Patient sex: M
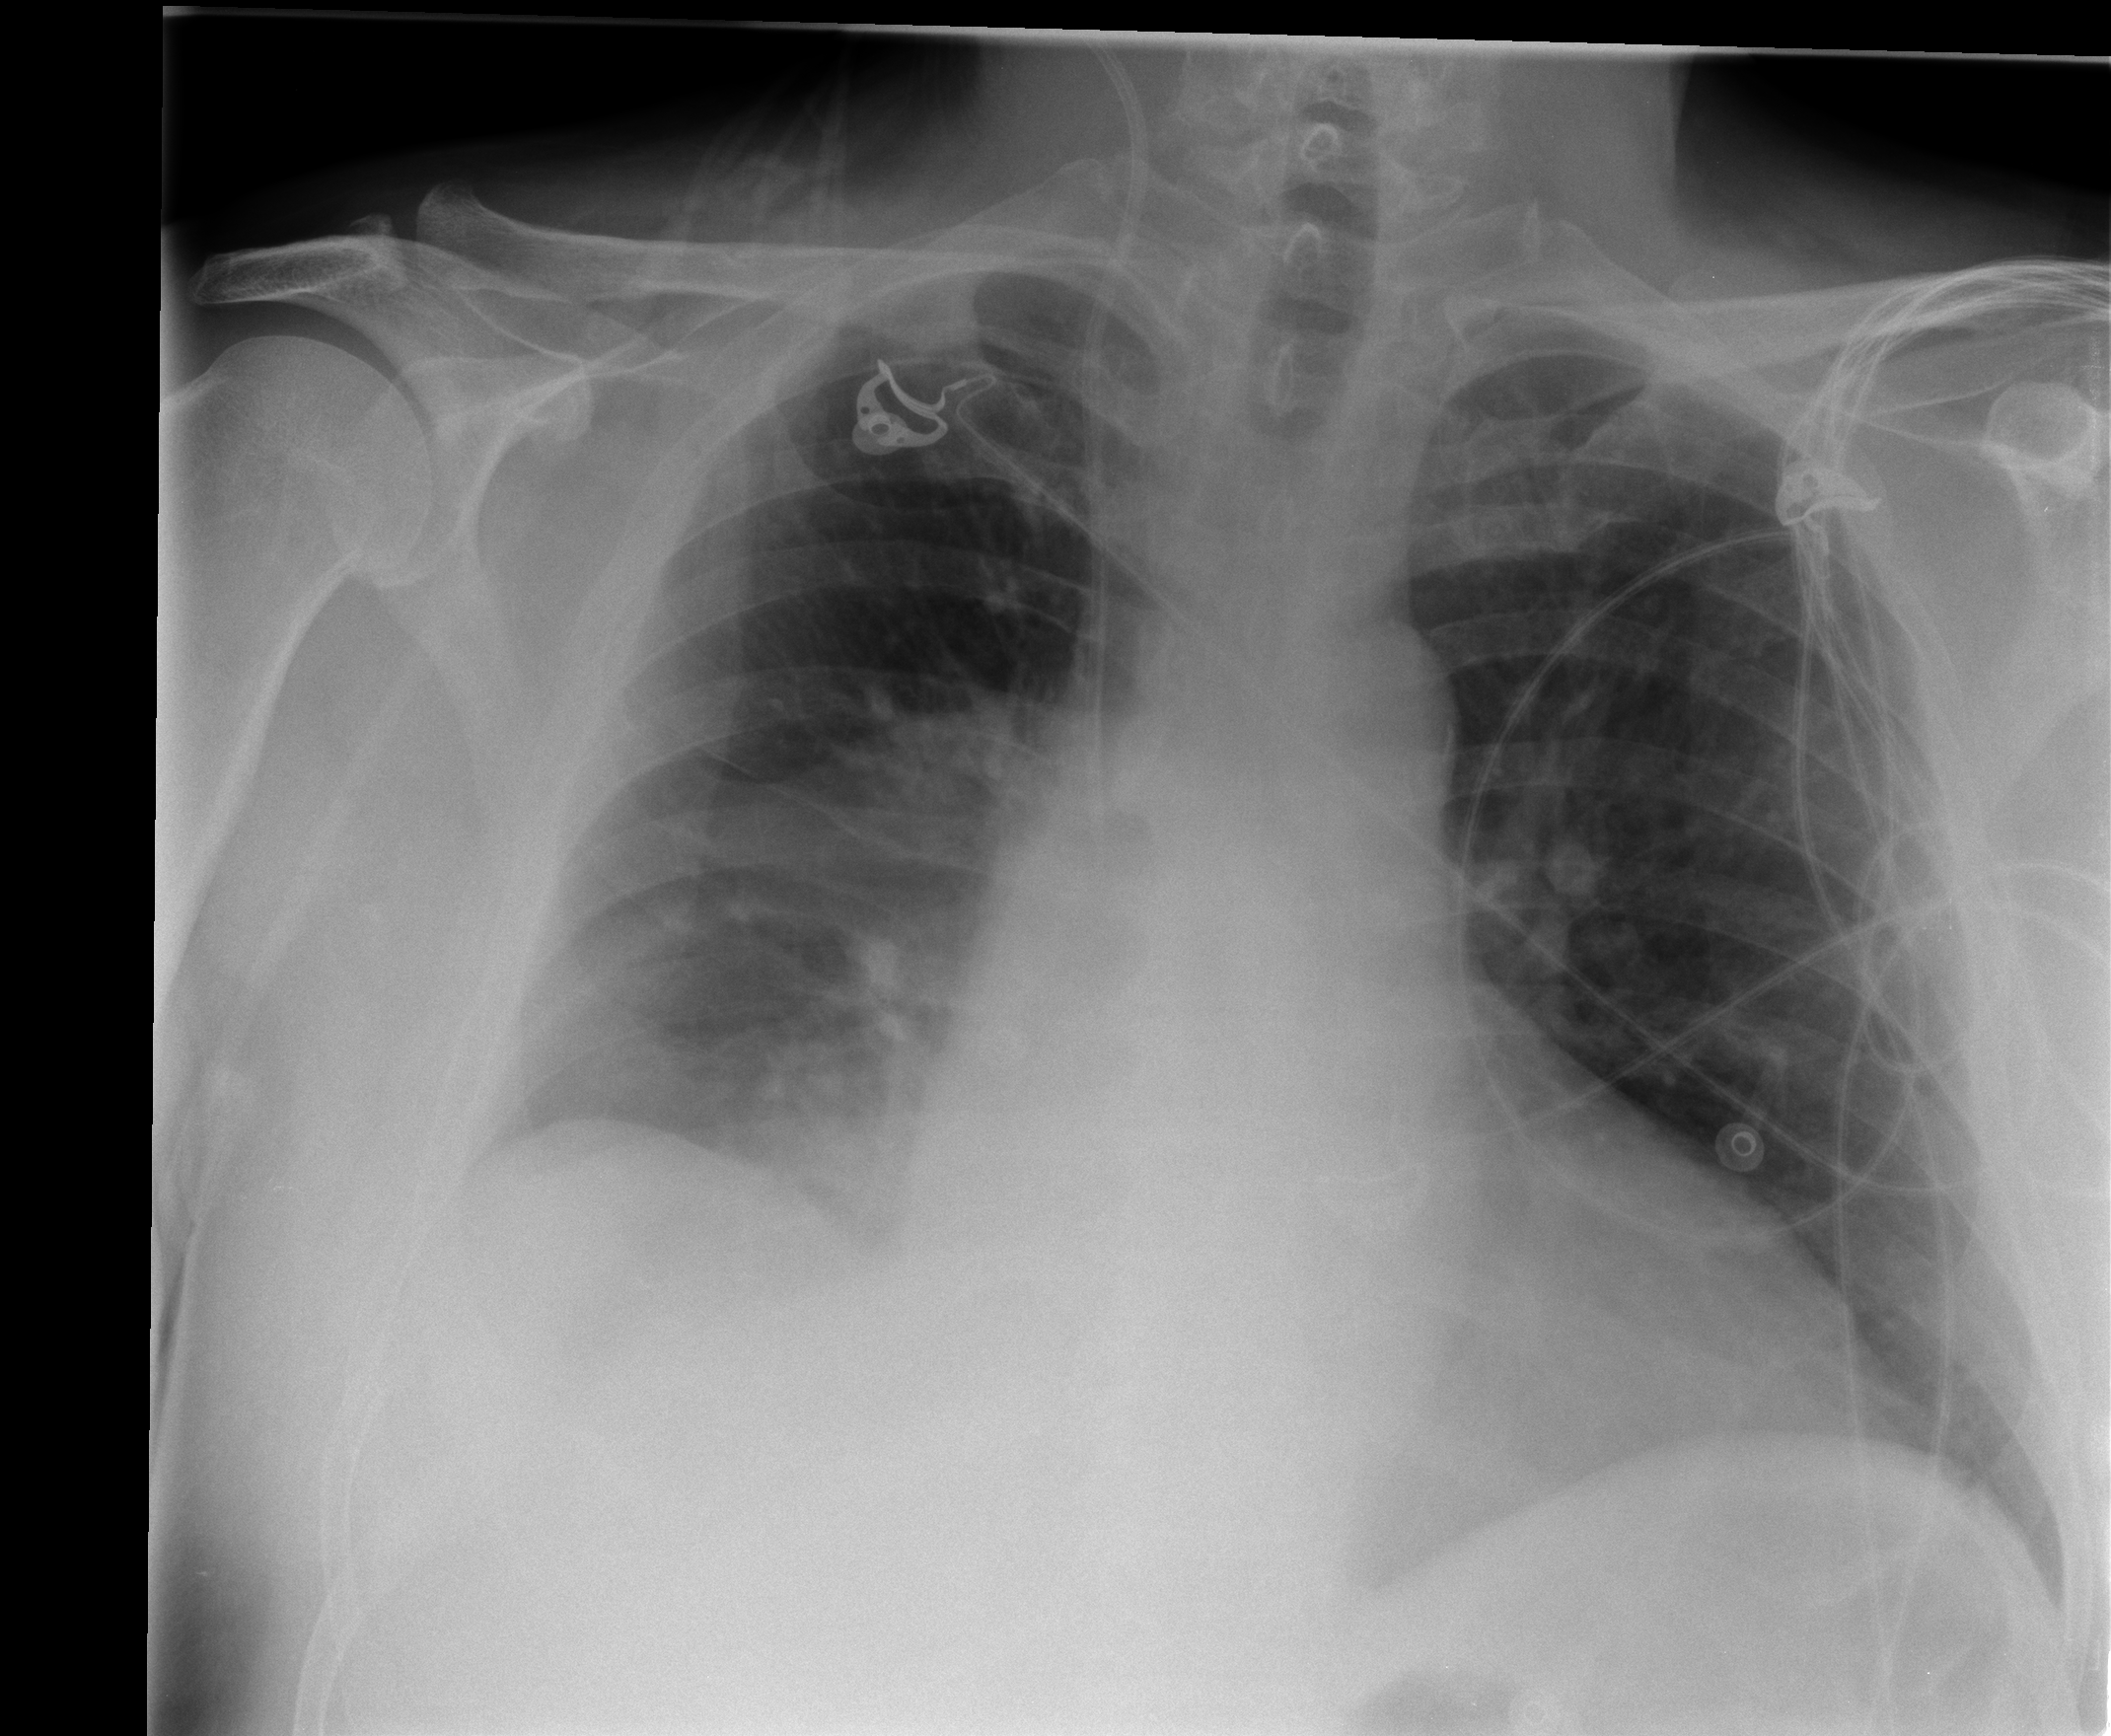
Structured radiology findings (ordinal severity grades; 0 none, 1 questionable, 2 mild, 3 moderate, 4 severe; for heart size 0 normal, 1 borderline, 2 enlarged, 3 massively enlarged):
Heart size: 1
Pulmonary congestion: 2
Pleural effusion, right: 2
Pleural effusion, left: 0
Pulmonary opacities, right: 1
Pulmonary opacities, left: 0
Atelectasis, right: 2
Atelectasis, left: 1